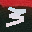
Label: 3